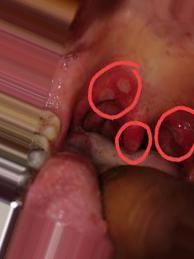
Condition: Mouth Ulcer